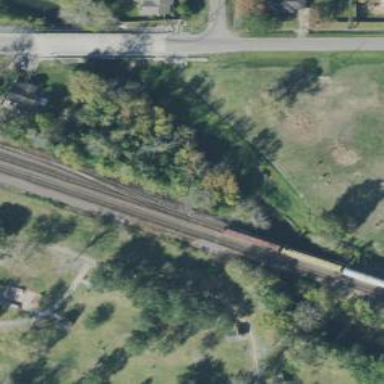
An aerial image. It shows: Bridge over railway line.